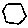
Label: hexagon